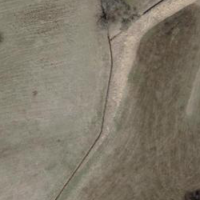
EUNIS habitat code: 16
Species observed at this site:
Pholidoptera griseoaptera
Ruspolia nitidula